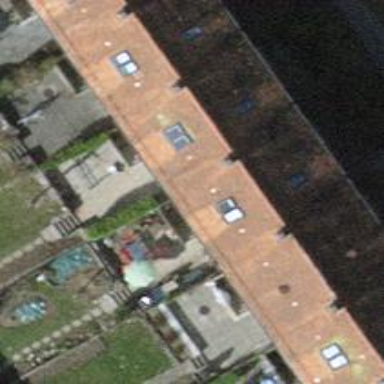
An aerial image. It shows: Beige house with gabled roof made of roof tiles in orangered color. The roof is oriented across the building.